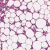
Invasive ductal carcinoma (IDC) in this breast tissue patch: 0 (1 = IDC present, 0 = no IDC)